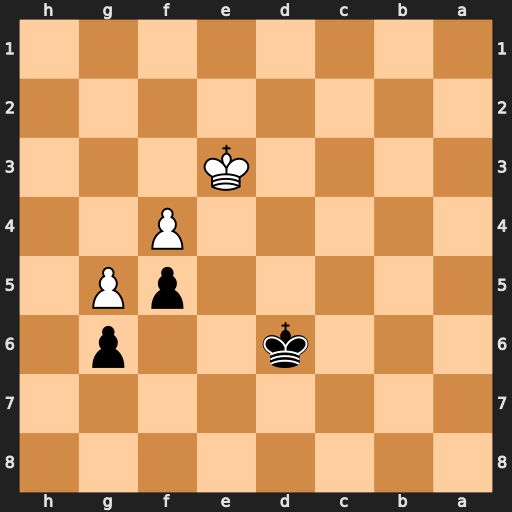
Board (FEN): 8/8/3k2p1/5pP1/5P2/4K3/8/8
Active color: b
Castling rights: -
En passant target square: -
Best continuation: Kc5 Kd3 Kd5